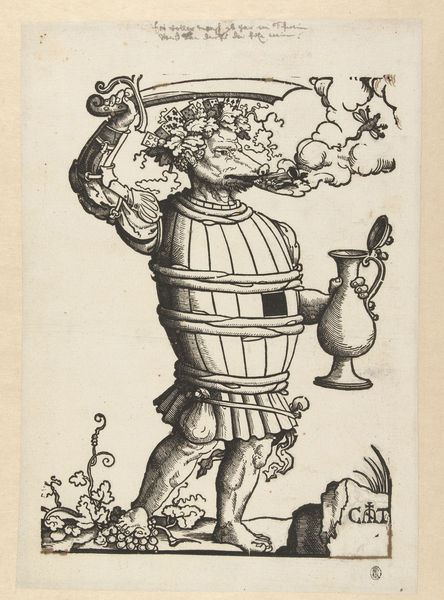
Titel: De Speel- en Wijnduivel
Künstler: Cornelis Anthonisz.
Standort: Amsterdam
Institution: Rijksmuseum
Schlagwörter: cruche, pichet, chien, gravure, pipe, vin, sabre, insecte, pot, chimère, monstre, fumee, tête, tonneau, ivresse, vigne, cartes, dague, souffle, porc, sanglier, cep, maonstre, piche